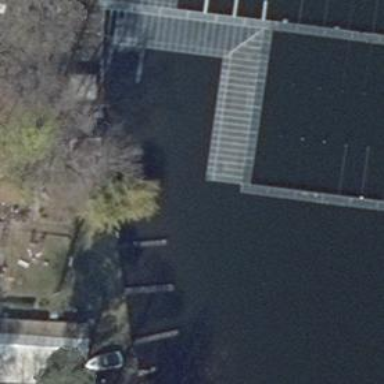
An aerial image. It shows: Man-made pier.